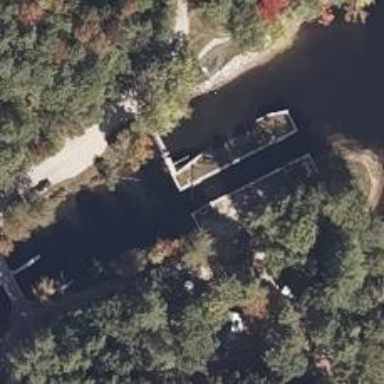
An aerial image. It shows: Lock gate on waterway.